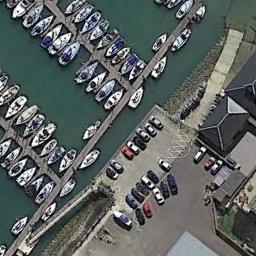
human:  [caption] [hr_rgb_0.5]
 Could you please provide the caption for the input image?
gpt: There are some ships moored in the harbor next to the building and the parking lot .

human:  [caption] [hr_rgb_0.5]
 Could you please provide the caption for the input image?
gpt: The harbor has lots of neatly docked boats and a parking lot is next to the harbor .

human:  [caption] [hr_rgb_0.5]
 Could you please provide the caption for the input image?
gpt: There are lots of cars near the harbor .

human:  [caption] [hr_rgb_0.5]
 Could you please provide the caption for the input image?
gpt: There are people and cars on the harbor shore .

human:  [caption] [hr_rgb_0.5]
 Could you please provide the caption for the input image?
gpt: There are many cars and some buildings at the harbor .